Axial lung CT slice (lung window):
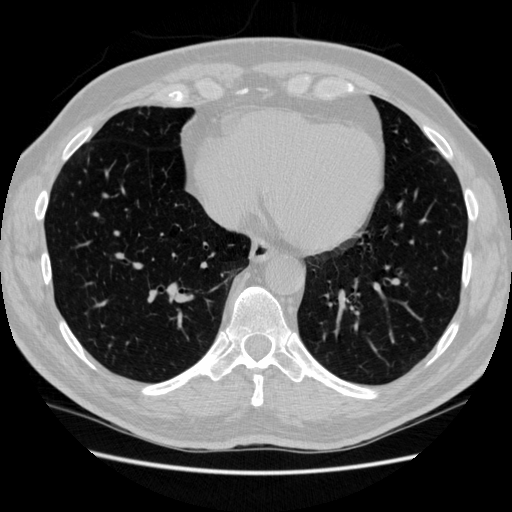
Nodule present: no